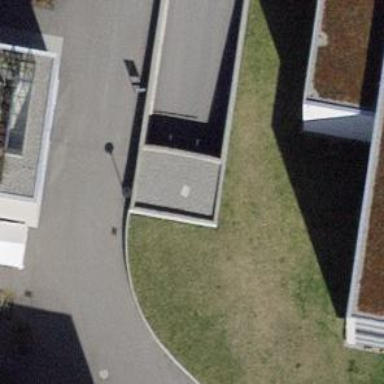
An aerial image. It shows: Parking entrance.